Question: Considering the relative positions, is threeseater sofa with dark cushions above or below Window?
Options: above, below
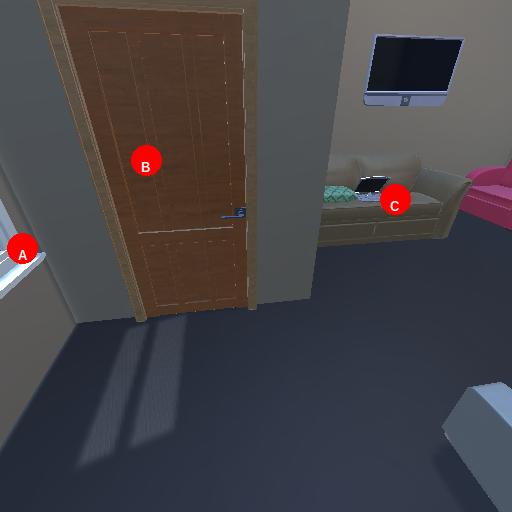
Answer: above